【题型】解答题　【知识点】解析几何　【难度】medium
已知椭圆$\dfrac{x^2}{a^2} + \dfrac{y^2}{b^2} = 1\ (a > b > 0)$的离心率为$\dfrac{\sqrt{2}}{2}$，$P(-2,1)$，$Q(2,-1)$是椭圆上两点，直线$l: y = kx + m$与椭圆交于$A$、$B$两点.

(1) 求椭圆的标准方程;

(2) 当$k = 2$时，是否存在$l$使得$|AB| = |PQ|$? 说明理由;

(3) 记直线$PA$，$PB$的斜率依次为$k_1$，$k_2$，当$y \neq 0$且线段$AB$的中点$M$在直线$y = -x$上时，试问$k_1 \cdot k_2$是否为定值? 说明理由.
【解答】
【详解】（1）$\because$ 椭圆$\dfrac{x^2}{a^2} + \dfrac{y^2}{b^2} = 1\ (a > b > 0)$的离心率为$\dfrac{\sqrt{2}}{2}$，且过点$P(-2,1)$，

$\therefore \begin{cases} \dfrac{c}{a} = \dfrac{\sqrt{2}}{2} \\ \\\dfrac{4}{a^2} + \dfrac{1}{b^2} = 1 \\  \\a^2 = b^2 + c^2 \end{cases}$，解得$a = \sqrt{6}$，$b = \sqrt{3}$，

$\therefore$ 椭圆的标准方程为$\dfrac{x^2}{6} + \dfrac{y^2}{3} = 1$.

（2）不存在直线$l$与椭圆交于$A$、$B$两点，满足$|AB| = |PQ|$.

当$k = 2$时，设$A(x_1,y_1)$，$B(x_2,y_2)$，

由$\begin{cases} y = 2x + m \\ x^2 + 2y^2 = 6 \end{cases}$，消去$y$得$9x^2 + 8mx + 2m^2 - 6 = 0$，

$\Delta = 216 - 8m^2 > 0$，因此$m^2 < 27$，

则$x_1 + x_2 = -\dfrac{8m}{9}$，$x_1x_2 = \dfrac{2m^2 - 6}{9}$，

所以$|PQ| = \sqrt{(-2 - 2)^2 + (1 + 1)^2} = 2\sqrt{5}$，

$|MN| = \sqrt{(1 + 4)\left[\dfrac{64m^2}{81} - 4 \times \dfrac{2m^2 - 6}{9}\right]} = 2\sqrt{5} \times \dfrac{\sqrt{54 - 2m^2}}{9}$，

因为$|AB| = |PQ|$，所以$54 - 2m^2 = 81$，所以$m^2 = -\dfrac{27}{2} < 0$，无解，

所以不存在直线$l$与椭圆交于$A$、$B$两点，满足$|AB| = |PQ|$.

（3）$k_1 \cdot k_2$为定值$\dfrac{1}{2}$.

设$A(x_1,y_1)$，$B(x_2,y_2)$，

由$\begin{cases} y = kx + m \\ x^2 + 2y^2 = 6 \end{cases}$消去$y$得$(1 + 2k^2)x^2 + 4kmx + 2m^2 - 6 = 0$，

$\Delta = 16k^2m^2 - 4(1 + 2k^2)(2m^2 - 6) = 4(-2m^2 + 6 + 12k^2) > 0$，因此$6k^2 - m^2 + 3 > 0$，

则$x_1 + x_2 = \dfrac{-4km}{1 + 2k^2}$，$x_1x_2 = \dfrac{2m^2 - 6}{1 + 2k^2}$，

所以线段$AB$的中点$M$为$\left(\dfrac{-2km}{1 + 2k^2}, \dfrac{m}{1 + 2k^2}\right)$，线段$AB$的中点$M$在直线$y = -x$上时，

所以$\dfrac{-2km}{1 + 2k^2} = -\dfrac{m}{1 + 2k^2}$，所以$k = \dfrac{1}{2}$;

所以$k_1k_2 = \dfrac{y_1 - 1}{x_1 + 2} \times \dfrac{y_2 - 1}{x_2 + 2}$

$= \dfrac{\dfrac{1}{2}x_1 + m - 1}{x_1 + 2} \times \dfrac{\dfrac{1}{2}x_2 + m - 1}{x_2 + 2} = \dfrac{\dfrac{1}{4}x_1x_2 + \dfrac{m - 1}{2}(x_1 + x_2) + (m - 1)^2}{x_1x_2 + 2(x_1 + x_2) + 4}$

$= \dfrac{\dfrac{1}{4} \times \dfrac{2(2m^2 - 6)}{3} + \dfrac{m - 1}{2} \times \dfrac{-4m}{3} + (m - 1)^2}{\dfrac{2(2m^2 - 6)}{3} + 2 \times \dfrac{-4m}{3} + 4} = \dfrac{4m^2 - 8m}{8m^2 - 16m} = \dfrac{1}{2}$.

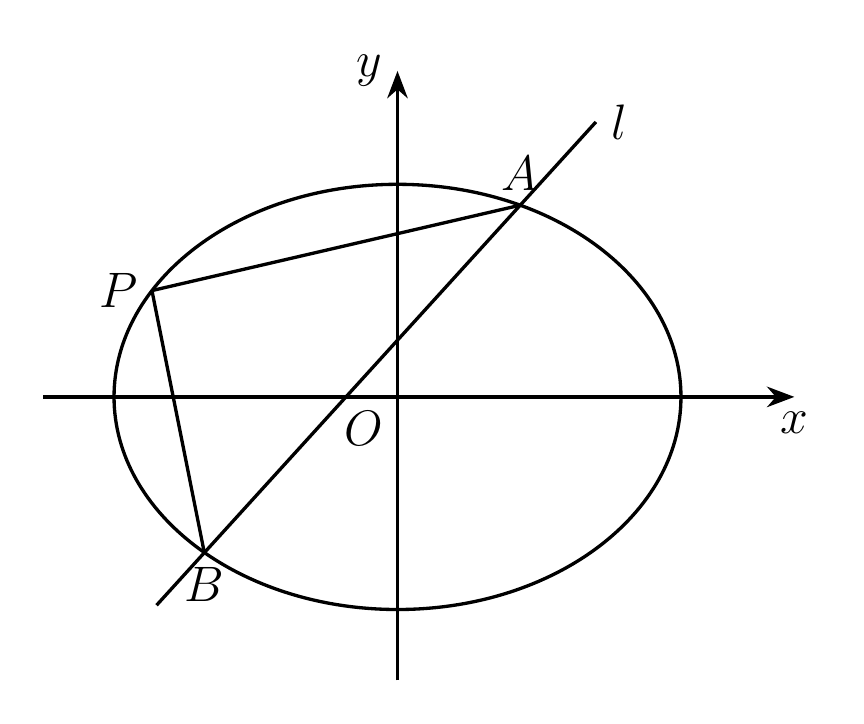